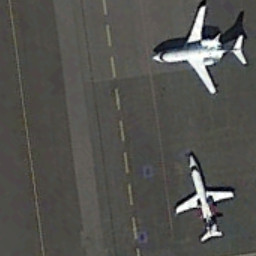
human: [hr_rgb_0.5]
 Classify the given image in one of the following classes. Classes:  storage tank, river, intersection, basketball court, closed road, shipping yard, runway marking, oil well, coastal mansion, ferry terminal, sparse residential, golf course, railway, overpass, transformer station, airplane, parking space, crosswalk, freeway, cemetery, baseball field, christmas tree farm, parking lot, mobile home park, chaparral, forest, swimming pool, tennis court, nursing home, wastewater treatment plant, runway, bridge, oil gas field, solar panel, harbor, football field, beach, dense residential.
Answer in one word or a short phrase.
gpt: airplane